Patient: sex M, age 62
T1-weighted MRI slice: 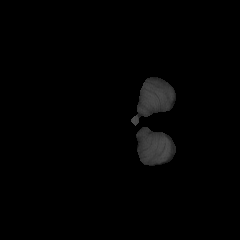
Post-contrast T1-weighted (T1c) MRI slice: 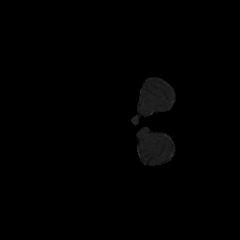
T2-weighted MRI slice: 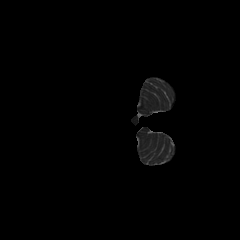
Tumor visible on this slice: no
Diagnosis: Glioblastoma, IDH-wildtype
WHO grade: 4